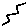
Label: zigzag